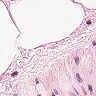
Metastatic tissue present: no